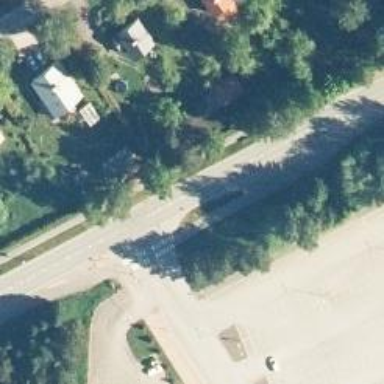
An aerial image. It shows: Asphalt cycleway.